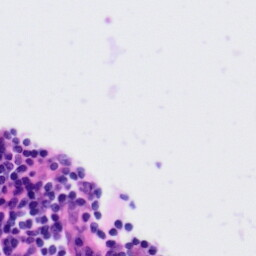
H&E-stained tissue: Tonsil